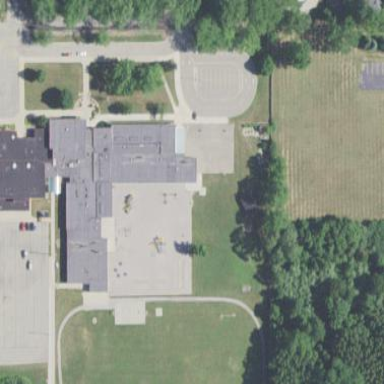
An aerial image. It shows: School.